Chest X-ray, AP view. Patient: 19 years old, sex M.
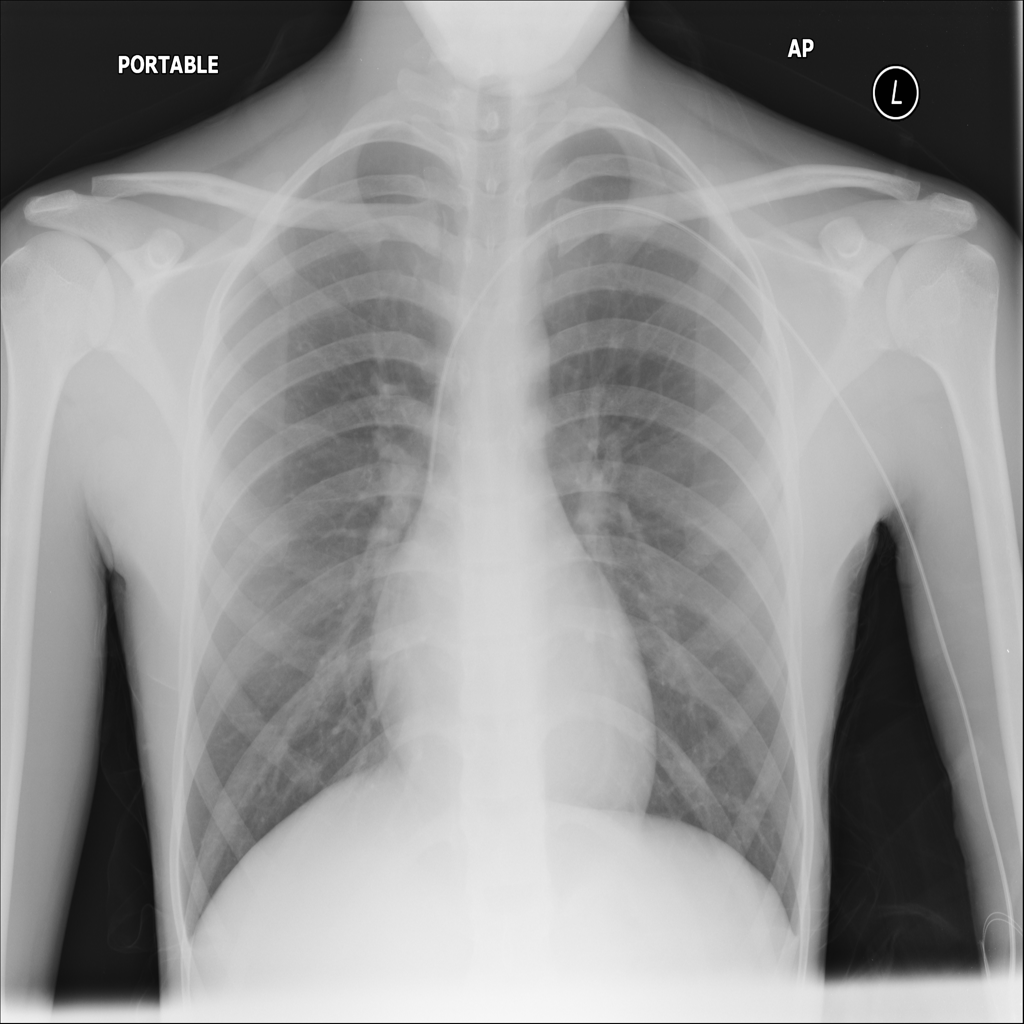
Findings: No Finding